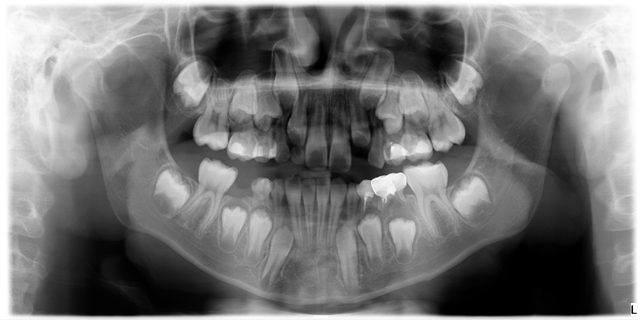
adult